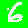
Digit: 6